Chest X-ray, PA view. Patient: 57 years old, sex M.
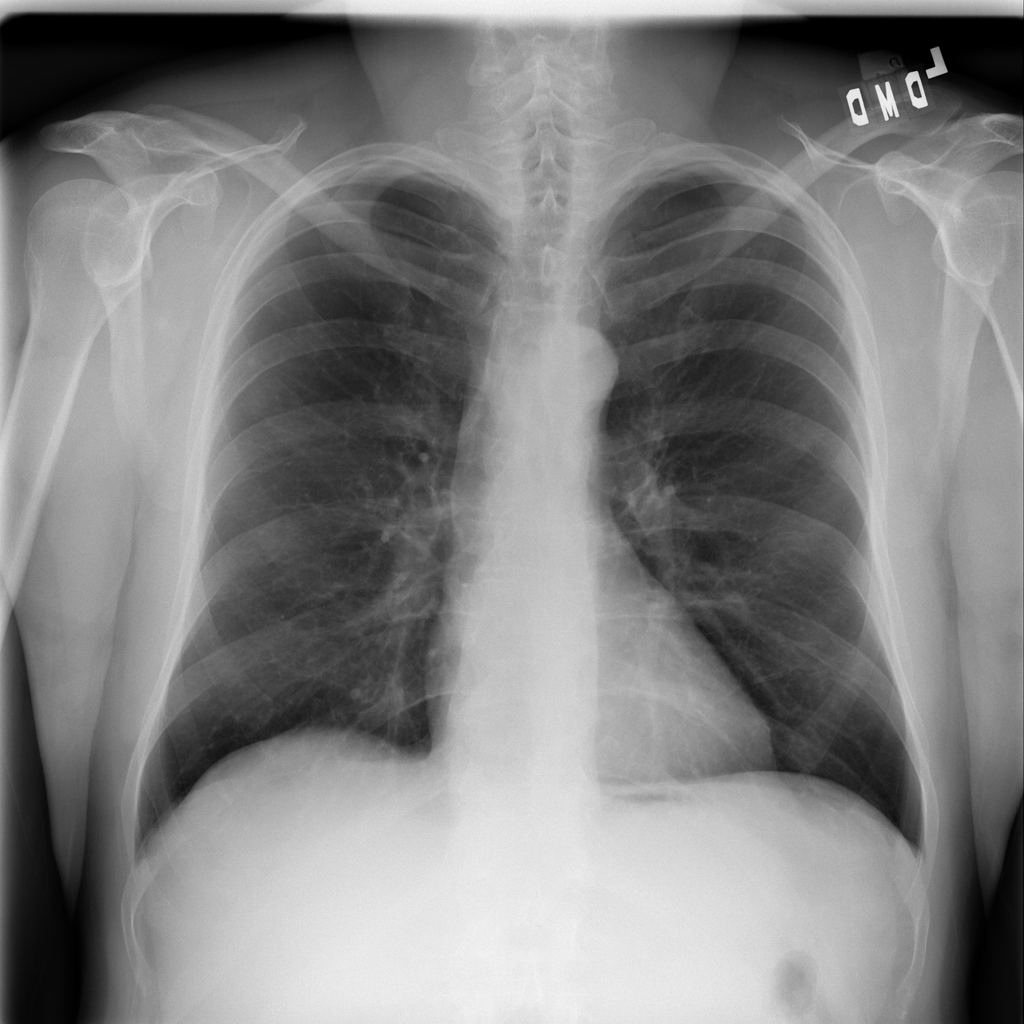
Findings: No Finding